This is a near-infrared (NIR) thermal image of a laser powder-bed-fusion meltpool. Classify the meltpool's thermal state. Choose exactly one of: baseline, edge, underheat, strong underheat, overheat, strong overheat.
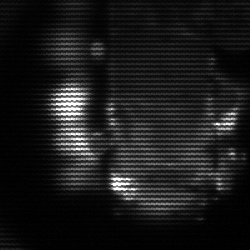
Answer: strong underheat